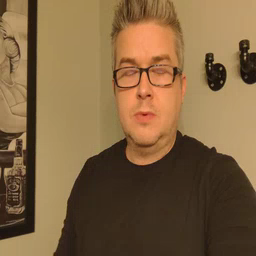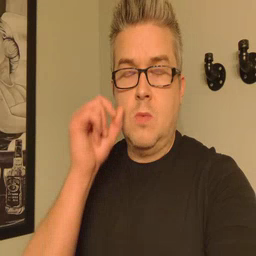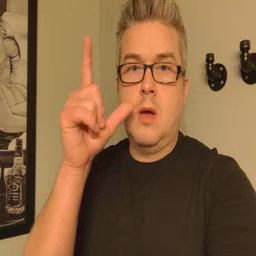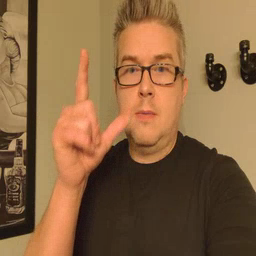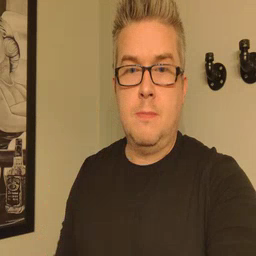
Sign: wake